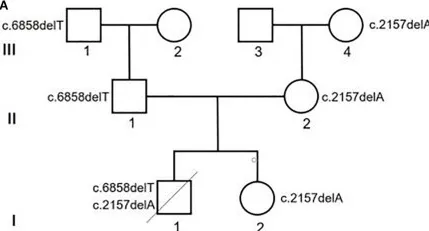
Verification of variants in the HI baby. (A) Sanger sequencing verification of the HI compound heterozygous variants identified by WES in the family.
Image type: radiology (x_ray)